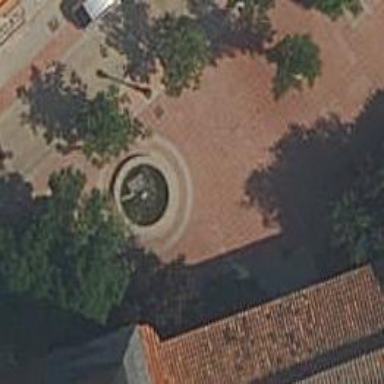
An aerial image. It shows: Fountain.